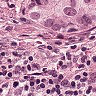
Metastatic tissue present: yes